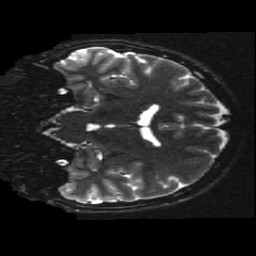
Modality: T2w
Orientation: coronal
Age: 18
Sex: male
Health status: ill
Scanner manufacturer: ge
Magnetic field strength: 3 T
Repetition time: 7.5 s
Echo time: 0.1015 s